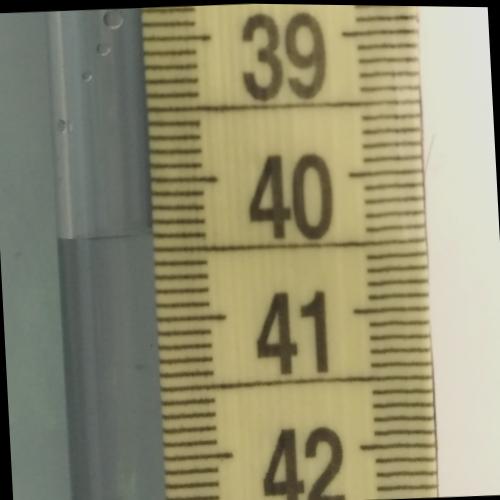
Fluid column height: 40.4 cm